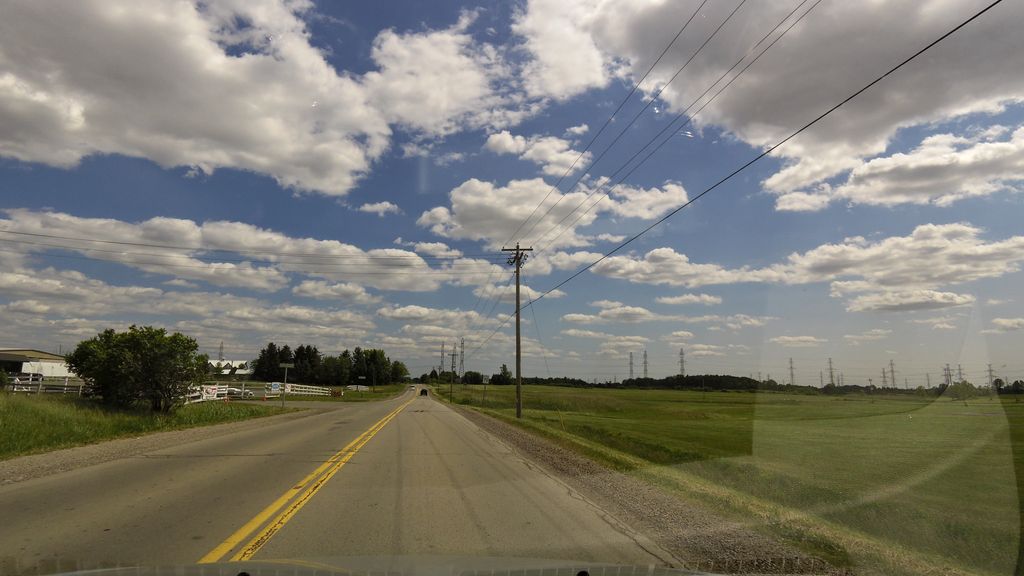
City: hamilton